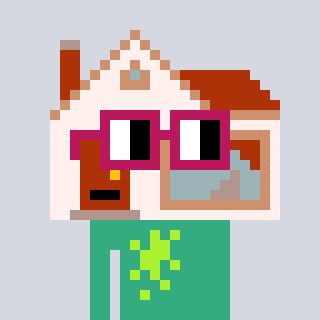
a pixel art character with square dark red glasses, a house-shaped head and a teal-colored body on a cool background